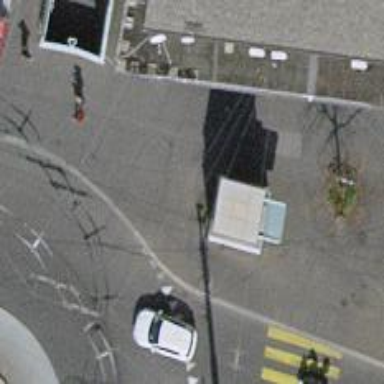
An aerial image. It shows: Bicycle parking area with wall loops for securing bikes.